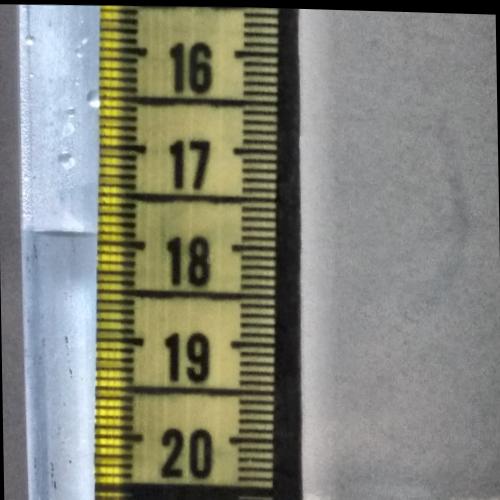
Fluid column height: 17.9 cm